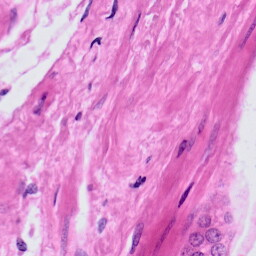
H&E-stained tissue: Prostate